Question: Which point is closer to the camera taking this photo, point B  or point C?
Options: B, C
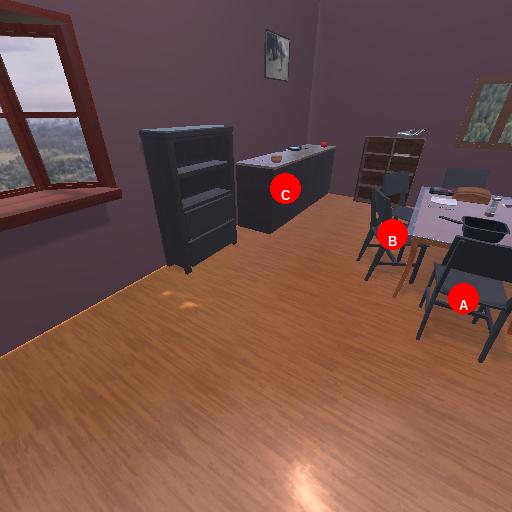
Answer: B